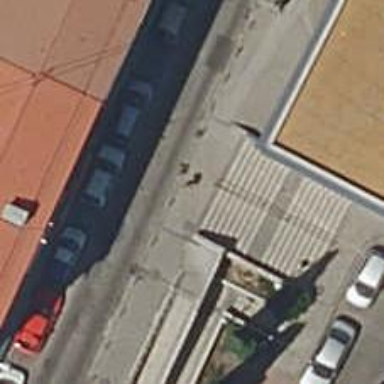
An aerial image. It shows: Concrete steps along the road made of concrete plates.